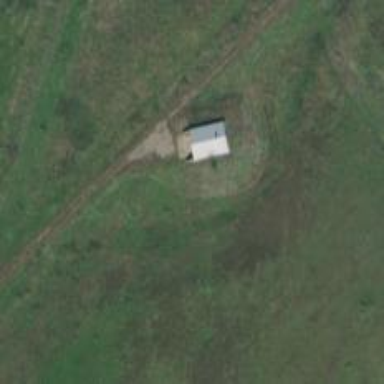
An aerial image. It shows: Military bunker.